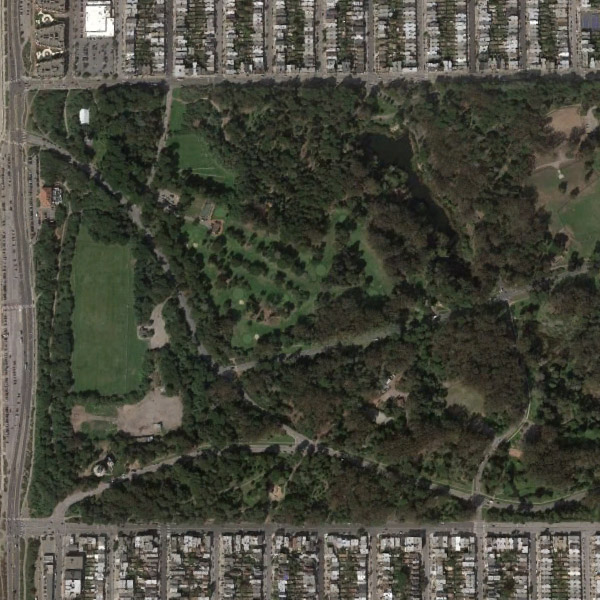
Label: Park